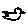
Label: bird